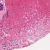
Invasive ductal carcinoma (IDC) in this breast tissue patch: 0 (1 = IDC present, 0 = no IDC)